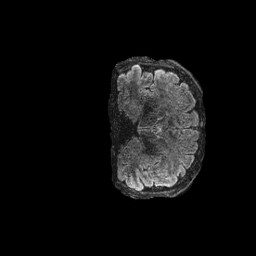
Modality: FLAIR
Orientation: coronal
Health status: ill
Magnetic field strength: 3 T